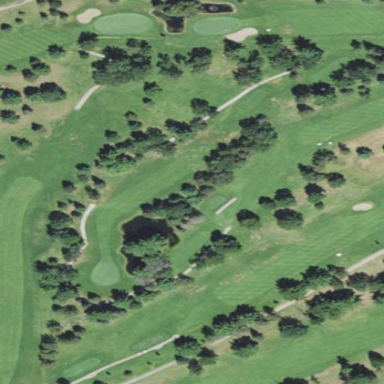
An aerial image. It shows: Golf fairway surrounded by grass.